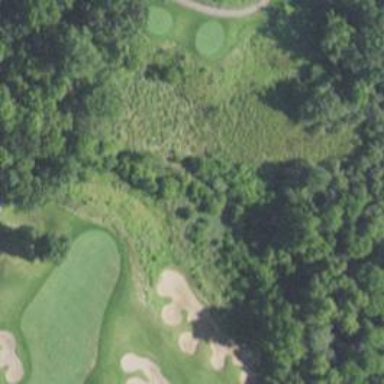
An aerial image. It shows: Area with grass used as rough in golf course.